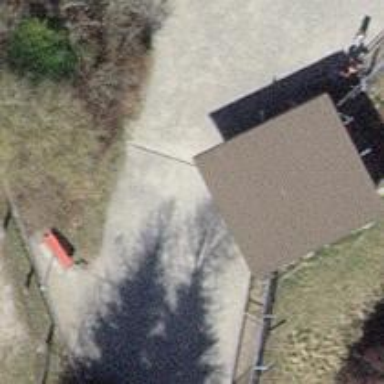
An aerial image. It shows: Brown bench in the vicinity.